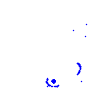
Particle: proton